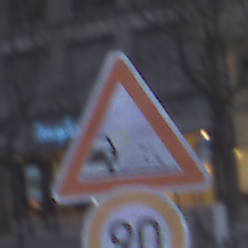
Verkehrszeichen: SplittSchotter
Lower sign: Geschwindigkeit90
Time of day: SunriseSunset
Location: Outdoor (Urban)
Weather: PartlyCloudy
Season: NotSpecified
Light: Natural